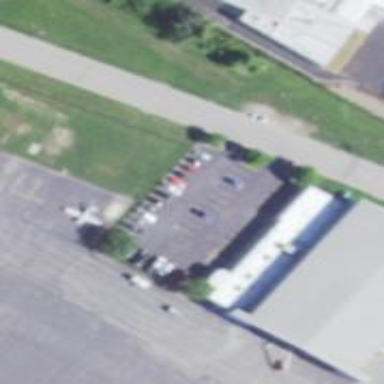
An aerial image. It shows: Parking space.